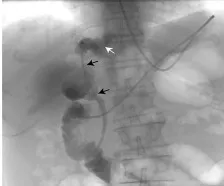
(C) ERCP indicated that biliary stricture was at the upper common bile duct and hilar bile duct (black arrows) and left intrahepatic bile duct dilated significantly.
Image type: radiology (x_ray)